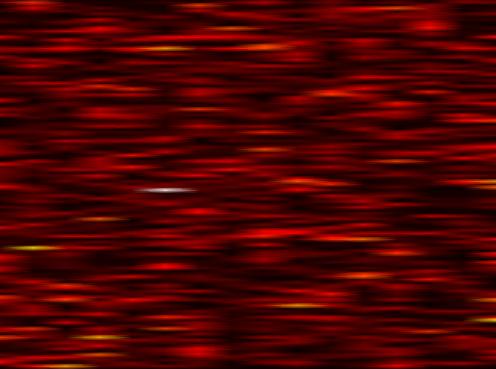
Label: WOLA